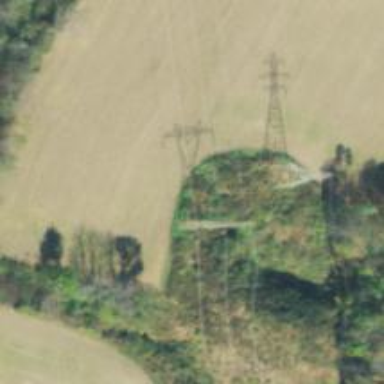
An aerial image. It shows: Lattice structure tower used for power distribution.